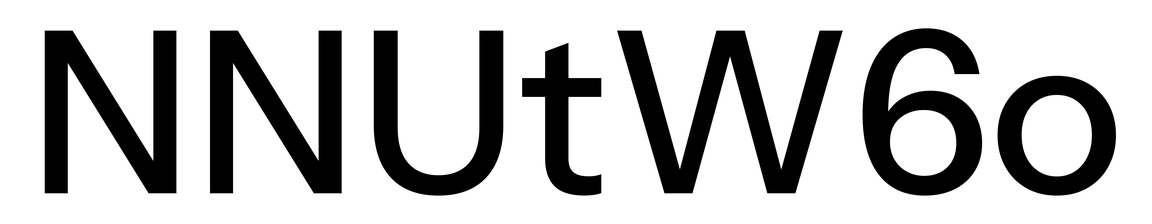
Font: InstrumentSans_Medium